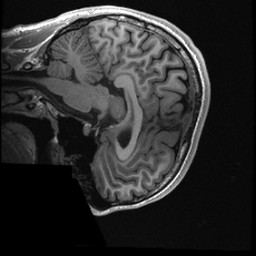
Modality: T1w
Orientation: sagittal
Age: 20
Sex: male